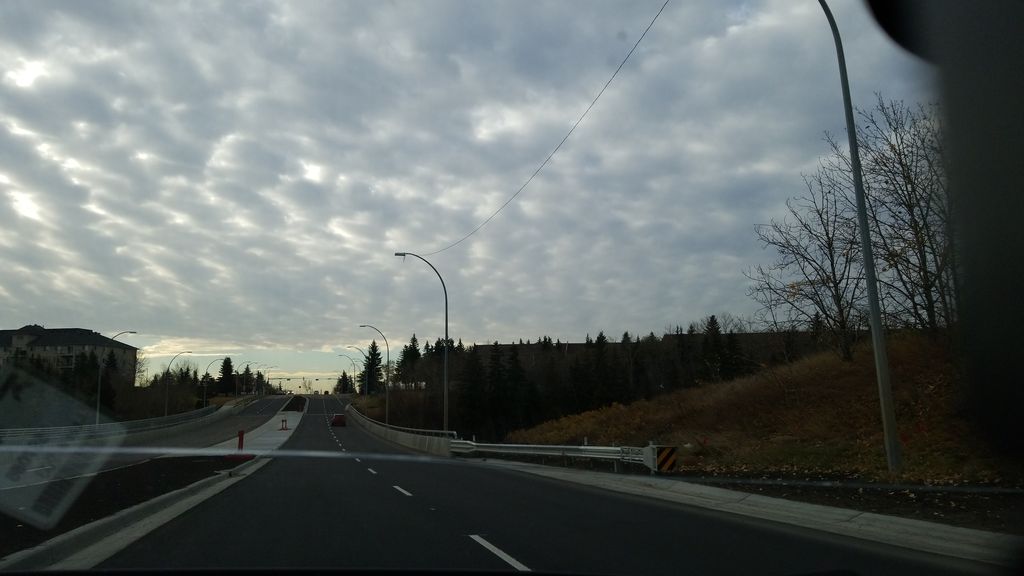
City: edmonton